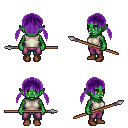
a pixel art fantasy rpg character, female body template, orc, green skin, white sleeveless shirt, magenta pants, purple twin-tailed hairstyle, brown shoes, spear, four views (front, back, left, right), 2x2 character sprite sheet, small pixel art, hard edges, no anti-aliasing